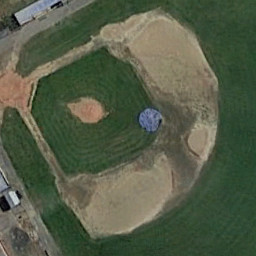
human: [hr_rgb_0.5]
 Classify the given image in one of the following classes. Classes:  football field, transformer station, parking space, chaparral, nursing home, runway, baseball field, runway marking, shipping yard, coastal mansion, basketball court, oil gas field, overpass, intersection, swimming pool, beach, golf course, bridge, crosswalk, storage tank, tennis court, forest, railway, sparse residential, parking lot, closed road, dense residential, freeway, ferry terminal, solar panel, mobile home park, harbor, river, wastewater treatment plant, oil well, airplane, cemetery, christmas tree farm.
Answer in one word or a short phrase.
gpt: baseball field